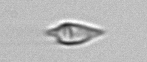
Label: Oxytoxum